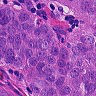
Metastatic tissue present: yes